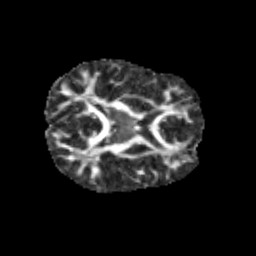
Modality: FA
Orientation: axial
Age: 11
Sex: male
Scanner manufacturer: siemens
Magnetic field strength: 3 T
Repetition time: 3.8 s
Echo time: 0.07 s